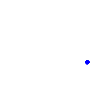
Particle: pion